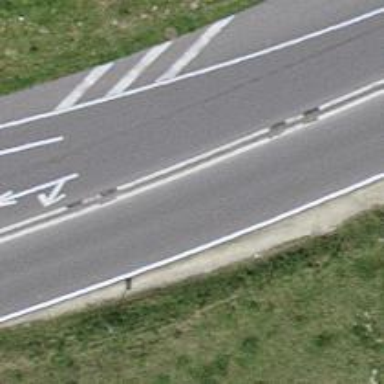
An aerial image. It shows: Primary road with asphalt surface.